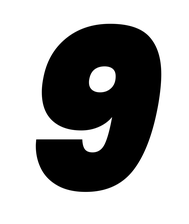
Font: Poppins-BlackItalic